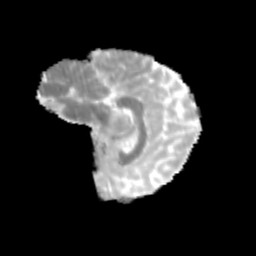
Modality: MD
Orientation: sagittal
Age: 14
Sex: female
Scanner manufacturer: siemens
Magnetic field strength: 3 T
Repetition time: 3.8 s
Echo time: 0.07 s